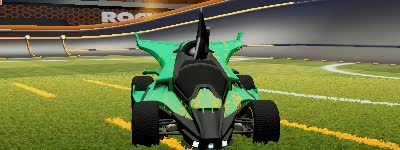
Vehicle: aftershock